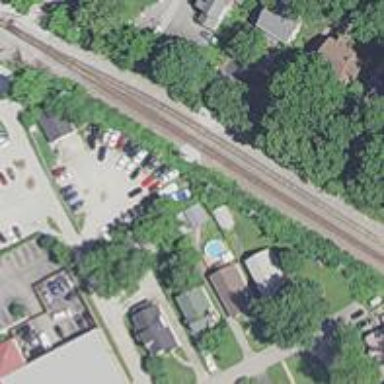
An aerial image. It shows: Railway signal.